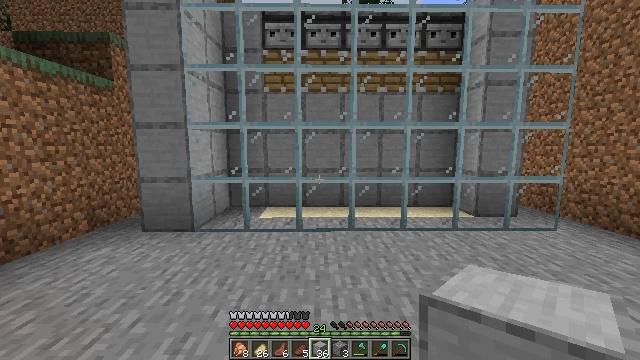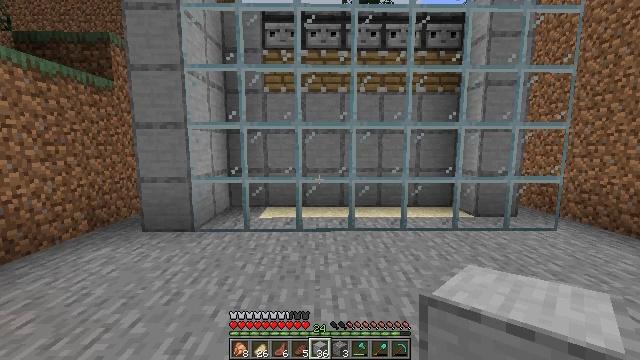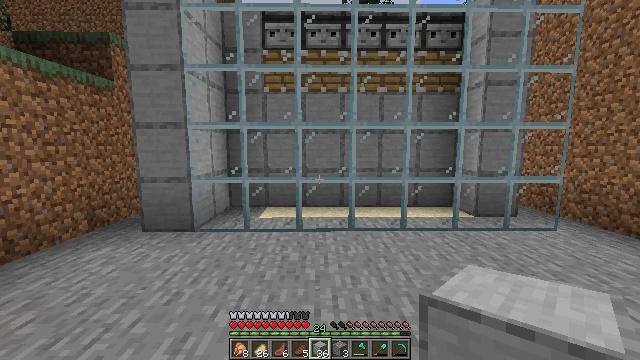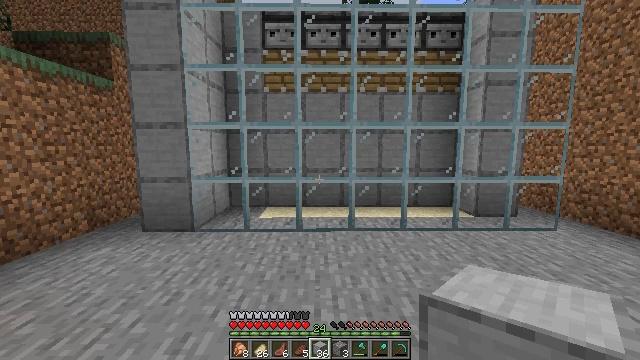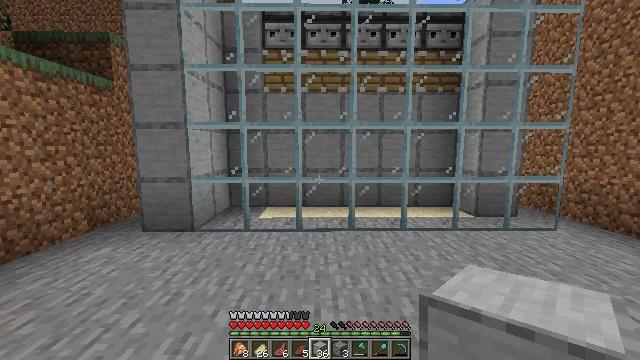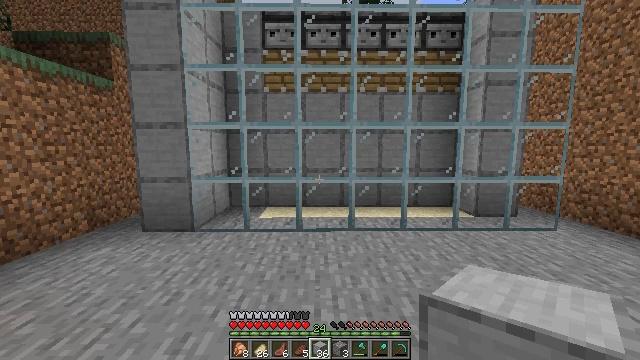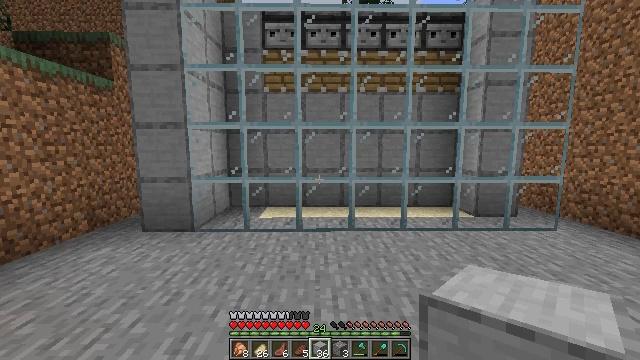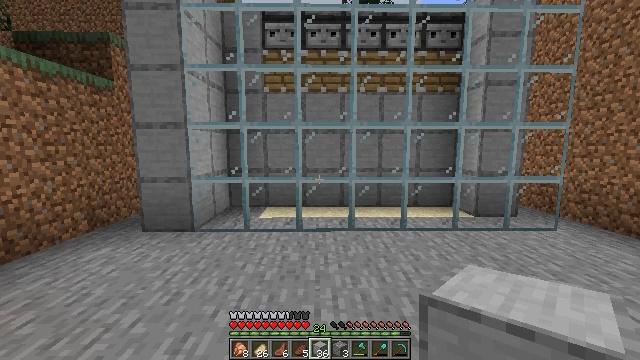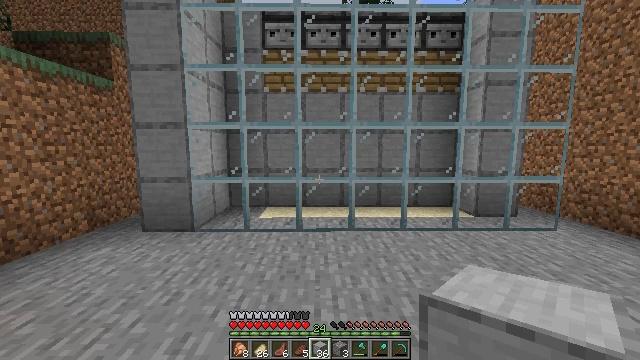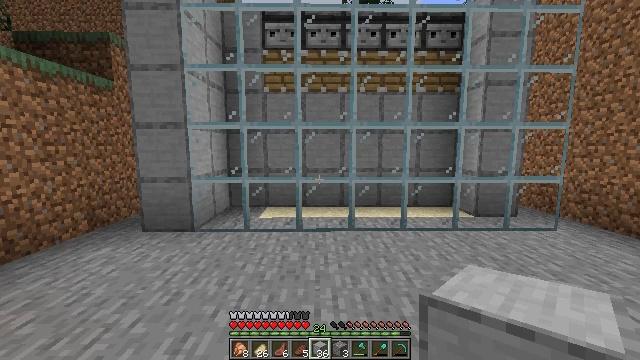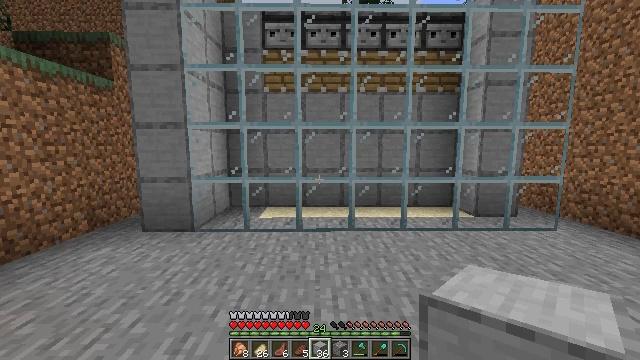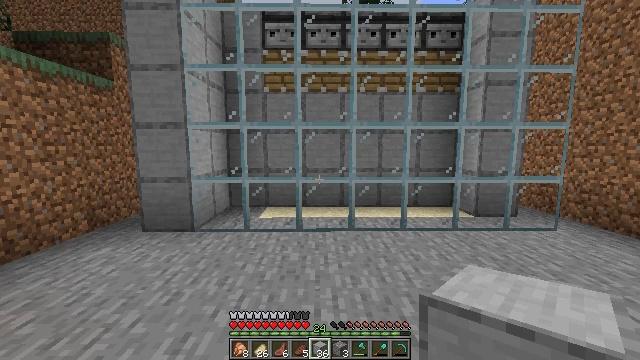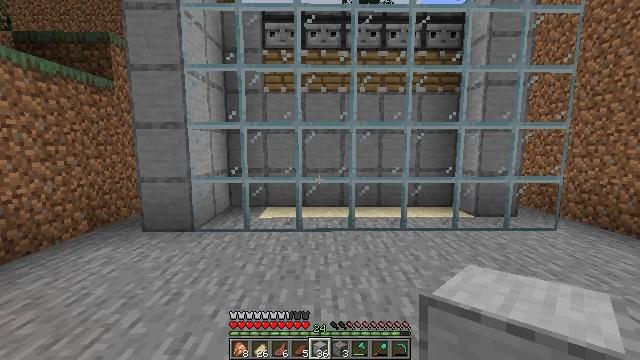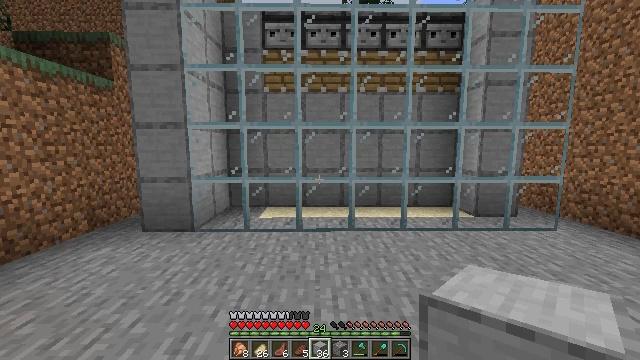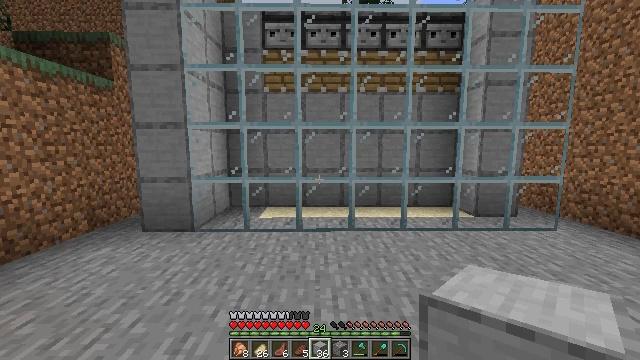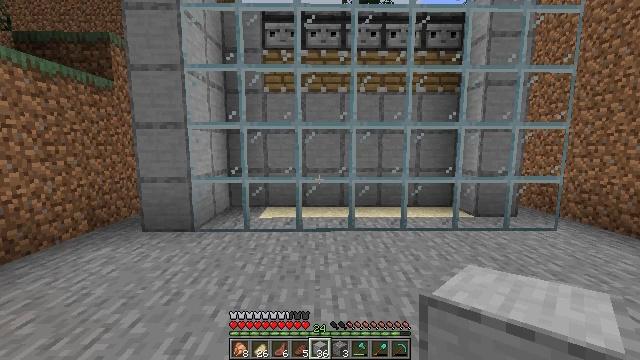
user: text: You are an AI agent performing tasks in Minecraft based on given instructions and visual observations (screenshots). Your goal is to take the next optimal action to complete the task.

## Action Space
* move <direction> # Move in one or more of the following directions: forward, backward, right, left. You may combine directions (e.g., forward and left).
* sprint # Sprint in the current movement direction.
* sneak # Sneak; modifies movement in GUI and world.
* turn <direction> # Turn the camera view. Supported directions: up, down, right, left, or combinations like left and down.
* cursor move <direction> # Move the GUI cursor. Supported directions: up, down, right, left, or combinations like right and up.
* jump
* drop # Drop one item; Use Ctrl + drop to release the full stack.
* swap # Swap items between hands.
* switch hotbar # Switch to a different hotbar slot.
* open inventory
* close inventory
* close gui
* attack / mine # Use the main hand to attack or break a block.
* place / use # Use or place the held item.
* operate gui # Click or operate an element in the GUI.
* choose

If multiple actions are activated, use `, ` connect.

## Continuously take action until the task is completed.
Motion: motion action
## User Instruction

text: Get smooth stone for building.
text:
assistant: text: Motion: no_op
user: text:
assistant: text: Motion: no_op
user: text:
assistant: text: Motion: no_op
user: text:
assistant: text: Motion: no_op
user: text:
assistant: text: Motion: no_op
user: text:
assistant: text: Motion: no_op
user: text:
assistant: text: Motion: no_op
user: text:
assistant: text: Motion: no_op
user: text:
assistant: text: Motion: no_op
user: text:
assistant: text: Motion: no_op
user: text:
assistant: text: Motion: no_op
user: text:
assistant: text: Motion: no_op
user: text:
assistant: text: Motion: no_op
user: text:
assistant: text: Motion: no_op
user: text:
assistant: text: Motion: no_op
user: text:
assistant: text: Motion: no_op
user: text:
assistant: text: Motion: no_op
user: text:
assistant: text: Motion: no_op
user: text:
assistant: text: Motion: no_op
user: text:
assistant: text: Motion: no_op
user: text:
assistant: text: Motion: no_op
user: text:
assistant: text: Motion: no_op
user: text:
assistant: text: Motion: no_op
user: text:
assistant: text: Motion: no_op
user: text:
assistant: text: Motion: no_op
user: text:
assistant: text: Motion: no_op
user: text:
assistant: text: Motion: no_op
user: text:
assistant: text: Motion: no_op
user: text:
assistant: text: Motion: attack / mine
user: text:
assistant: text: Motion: attack / mine